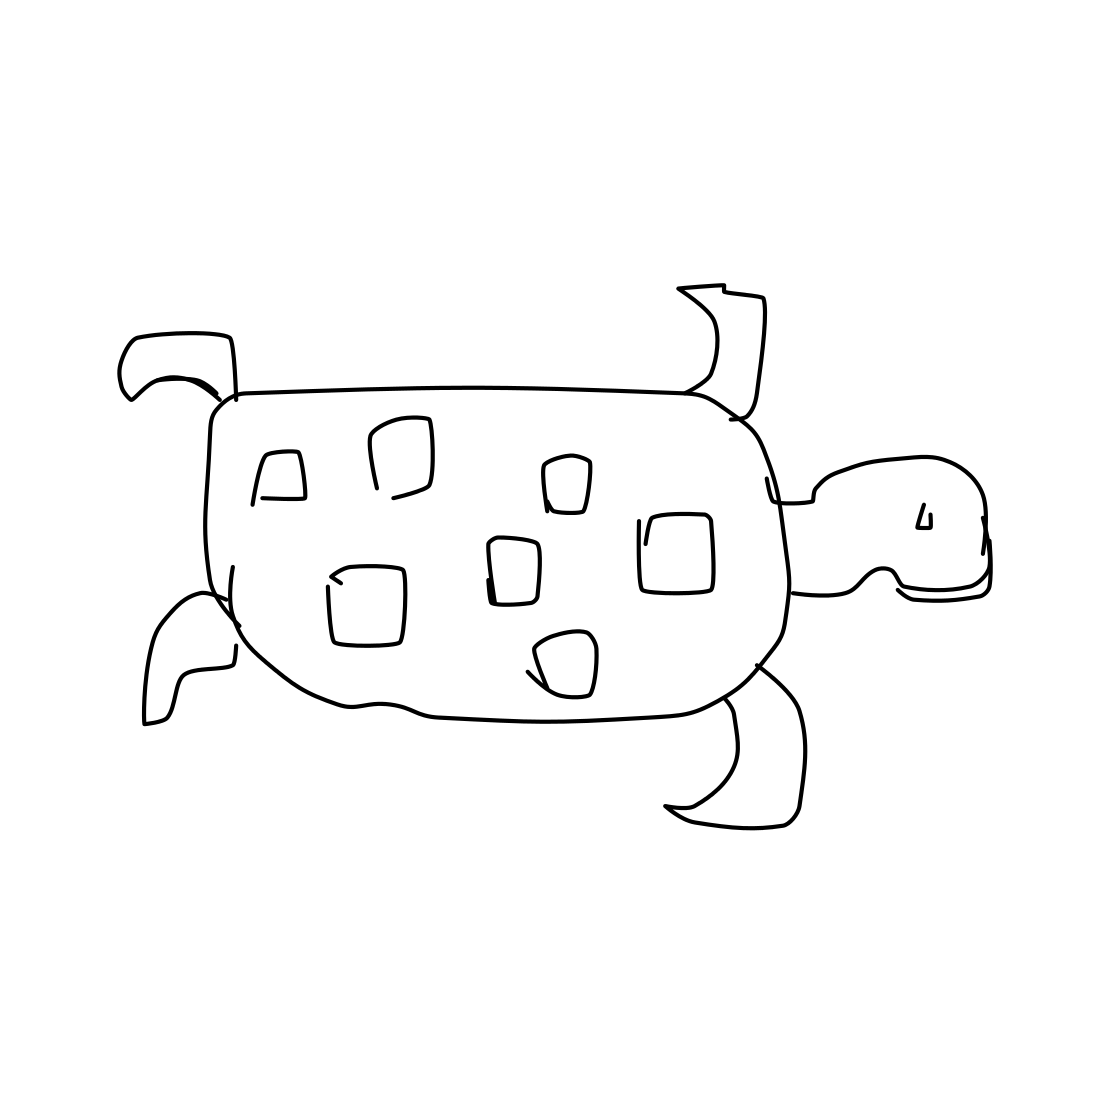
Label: sea turtle